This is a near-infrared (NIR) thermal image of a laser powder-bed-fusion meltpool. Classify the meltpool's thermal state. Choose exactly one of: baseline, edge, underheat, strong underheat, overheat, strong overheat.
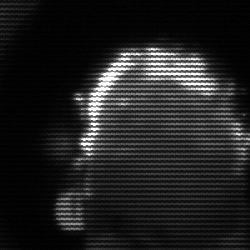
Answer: baseline